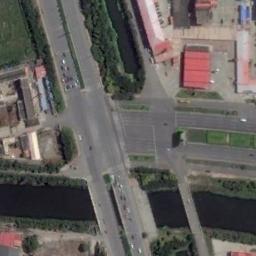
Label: intersection